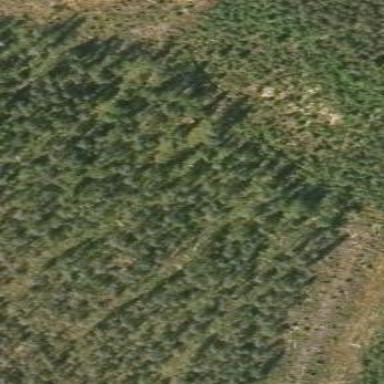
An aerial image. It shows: Woodland with needle-leaved trees.